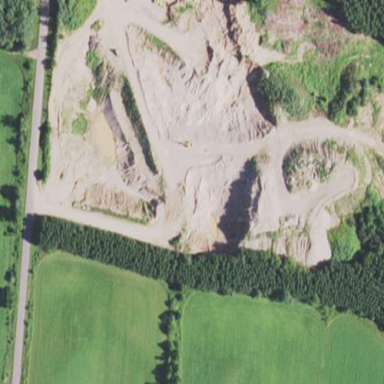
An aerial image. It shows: Quarry area.